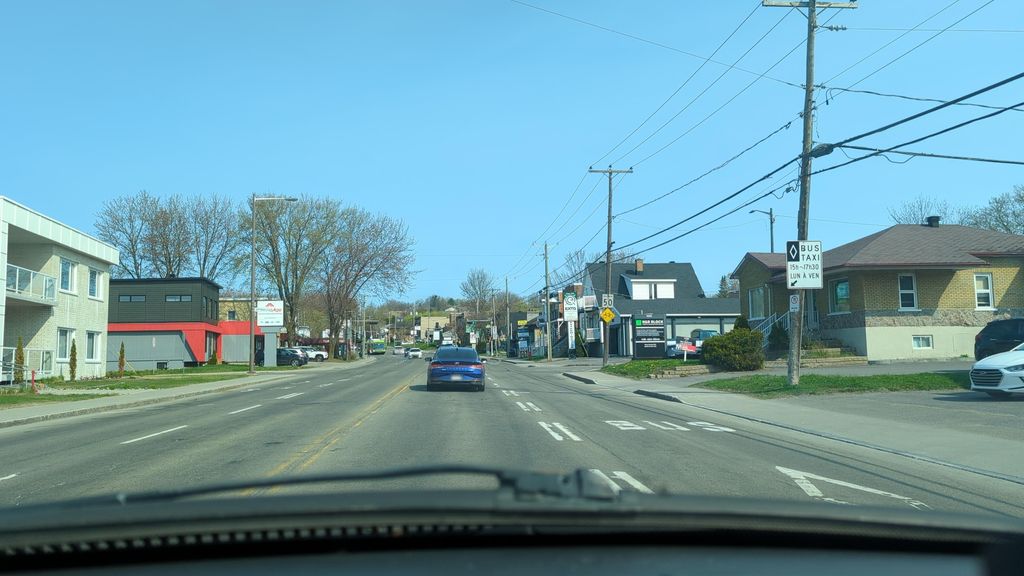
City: quebec_city